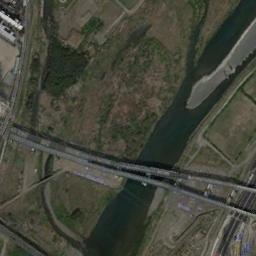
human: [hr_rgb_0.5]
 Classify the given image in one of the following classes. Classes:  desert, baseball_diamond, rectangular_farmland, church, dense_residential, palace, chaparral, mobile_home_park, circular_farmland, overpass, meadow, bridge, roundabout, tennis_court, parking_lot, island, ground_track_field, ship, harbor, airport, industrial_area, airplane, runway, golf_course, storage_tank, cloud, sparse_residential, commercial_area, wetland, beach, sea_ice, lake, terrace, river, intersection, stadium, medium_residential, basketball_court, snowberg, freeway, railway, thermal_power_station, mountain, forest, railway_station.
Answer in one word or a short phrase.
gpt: bridge